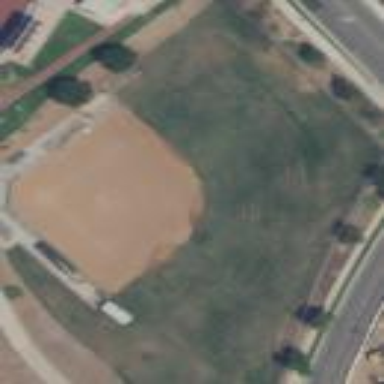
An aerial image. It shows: Softball pitch for leisure land activities.